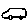
Label: car